Interaction volume radius: 5 \u00c5
Interaction volume height: 20 \u00c5
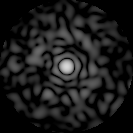
Disorder parameter: 0.8029